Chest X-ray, PA view. Patient: 69 years old, sex M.
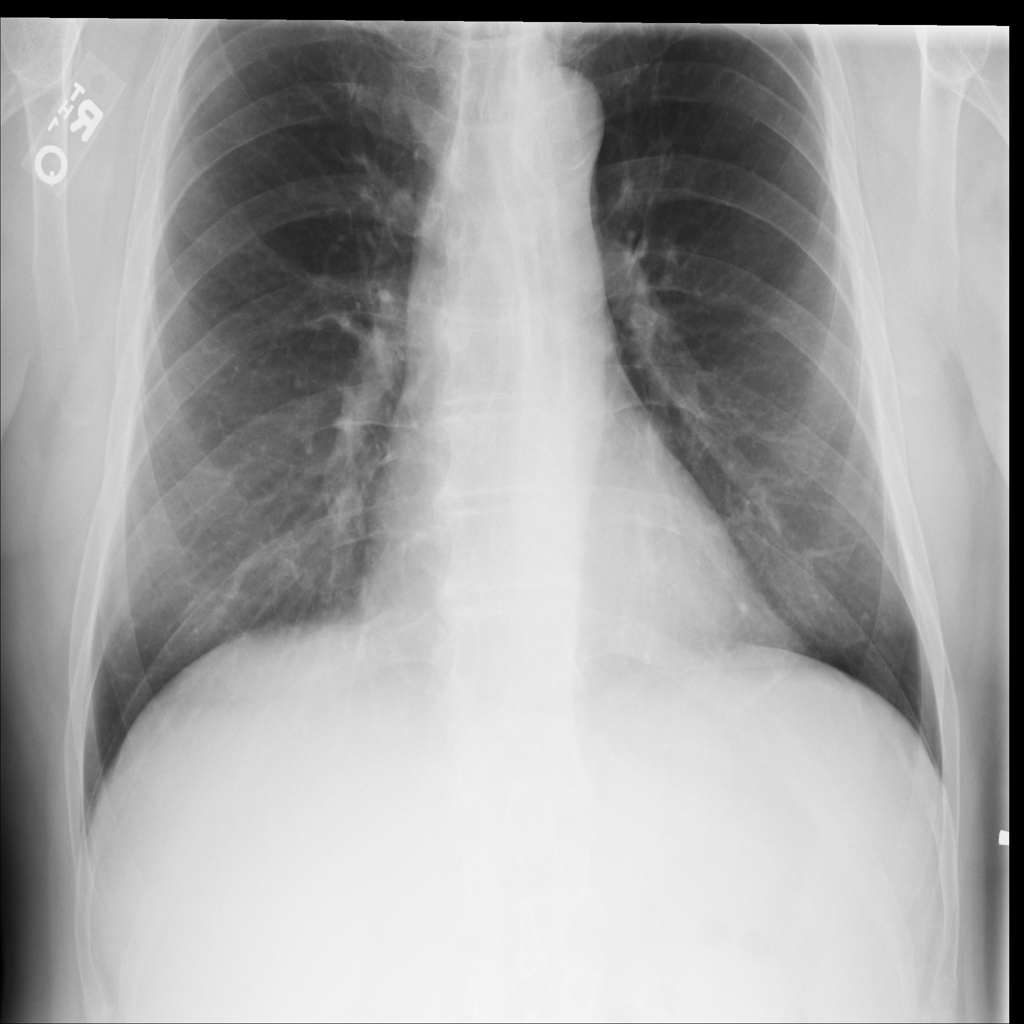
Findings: No Finding